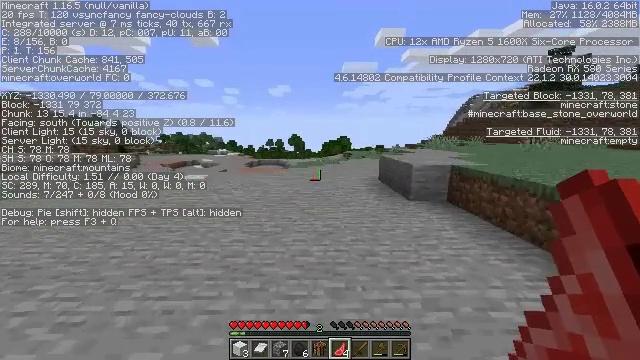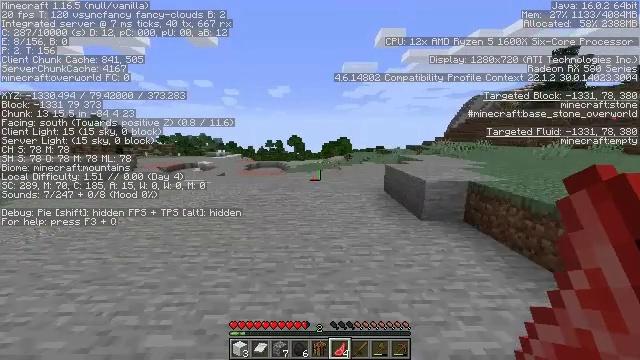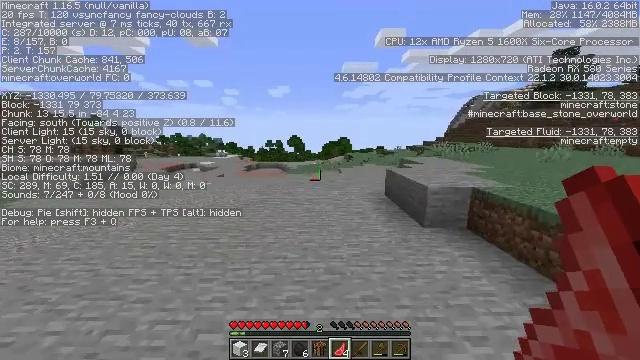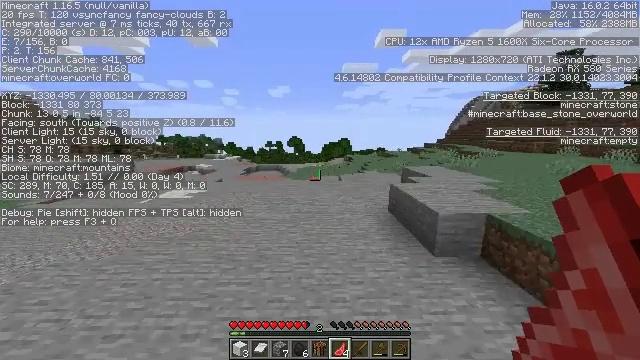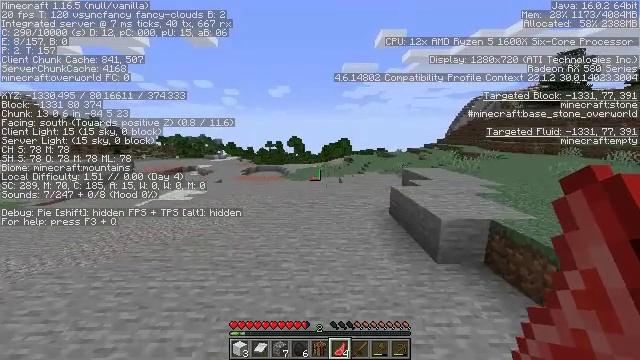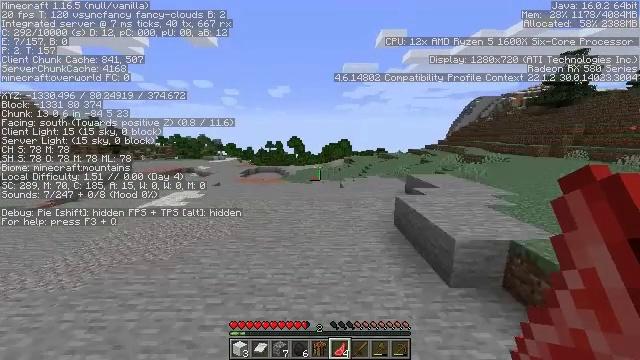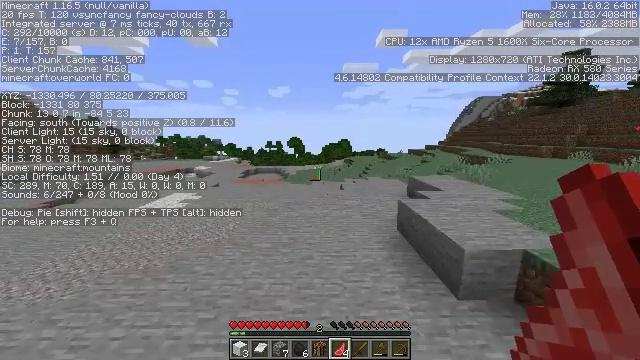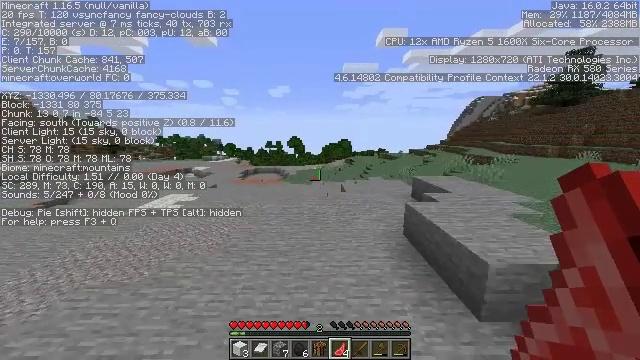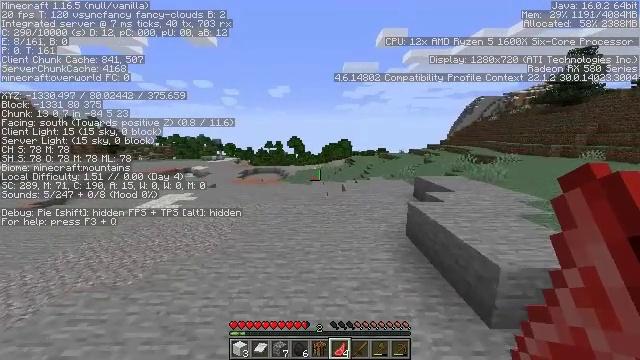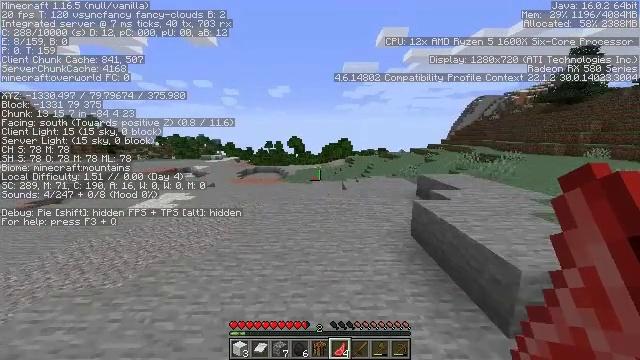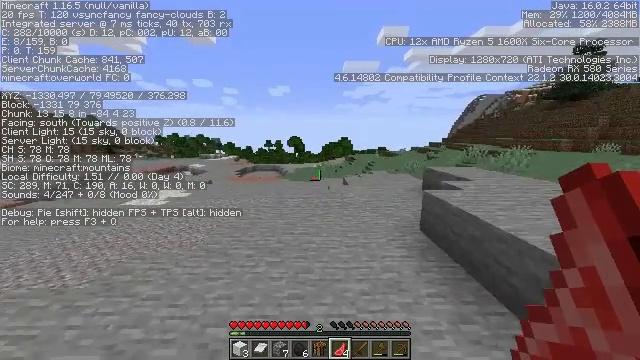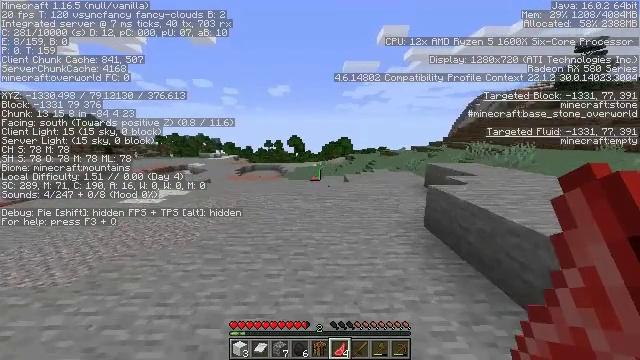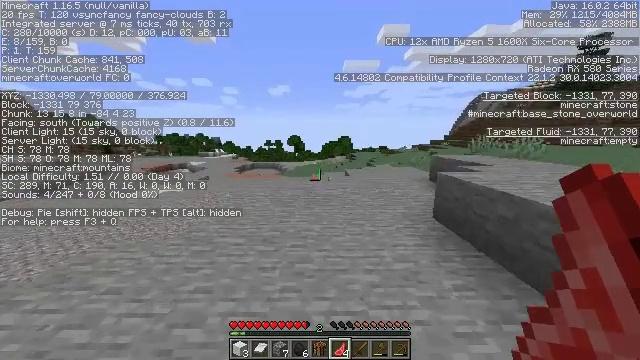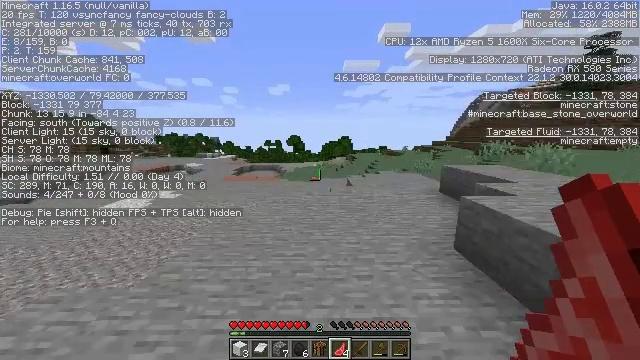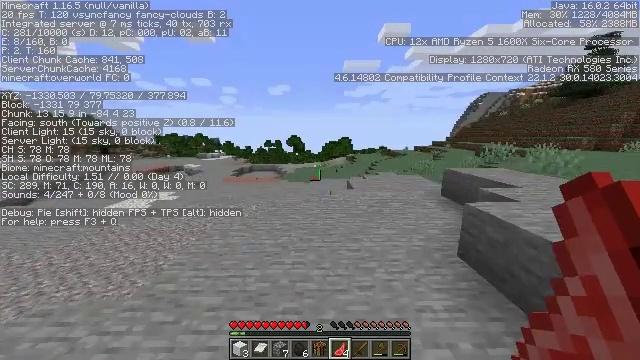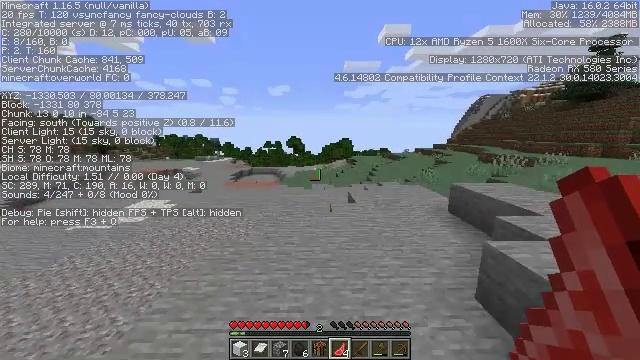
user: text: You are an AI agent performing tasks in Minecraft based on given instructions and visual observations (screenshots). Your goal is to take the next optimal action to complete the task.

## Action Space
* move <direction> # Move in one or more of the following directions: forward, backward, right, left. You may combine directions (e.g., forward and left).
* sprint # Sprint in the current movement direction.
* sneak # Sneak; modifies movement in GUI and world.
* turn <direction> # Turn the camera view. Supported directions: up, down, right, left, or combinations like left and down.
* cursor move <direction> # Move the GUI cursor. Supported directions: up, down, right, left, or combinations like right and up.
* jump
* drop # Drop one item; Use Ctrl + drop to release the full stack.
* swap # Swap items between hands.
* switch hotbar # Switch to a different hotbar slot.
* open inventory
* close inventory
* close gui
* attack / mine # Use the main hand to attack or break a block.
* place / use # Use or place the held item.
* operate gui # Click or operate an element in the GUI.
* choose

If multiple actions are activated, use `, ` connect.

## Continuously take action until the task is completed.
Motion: motion action
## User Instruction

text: Collect the oak trapdoor for re-use.
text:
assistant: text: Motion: move forward, jump
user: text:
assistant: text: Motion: move forward, jump
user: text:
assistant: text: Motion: move forward, jump
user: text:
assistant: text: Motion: move forward, jump
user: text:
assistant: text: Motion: move forward, jump
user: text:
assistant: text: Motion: move forward, jump
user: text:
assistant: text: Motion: move forward, jump
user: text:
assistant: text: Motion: move forward, jump
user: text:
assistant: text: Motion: move forward, jump
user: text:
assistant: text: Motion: move forward, jump
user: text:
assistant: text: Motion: move forward, jump
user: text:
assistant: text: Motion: move forward, jump
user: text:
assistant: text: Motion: move forward, jump
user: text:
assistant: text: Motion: move forward, jump
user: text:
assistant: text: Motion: move forward, jump
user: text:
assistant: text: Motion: move forward, jump
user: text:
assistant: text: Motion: move forward, jump
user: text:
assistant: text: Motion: move forward, jump
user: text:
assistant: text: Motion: move forward, jump
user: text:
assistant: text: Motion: move forward, jump
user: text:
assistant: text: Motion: move forward, jump
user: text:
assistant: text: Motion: move forward, jump
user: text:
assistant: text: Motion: move forward, jump
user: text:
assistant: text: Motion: move forward, jump
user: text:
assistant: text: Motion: move forward, jump
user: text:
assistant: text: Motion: move forward, jump
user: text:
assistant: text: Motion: move forward, jump
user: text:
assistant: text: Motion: move forward, jump
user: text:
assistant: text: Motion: move forward, jump
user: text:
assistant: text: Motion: move forward, jump